Interaction volume radius: 5 \u00c5
Interaction volume height: 10 \u00c5
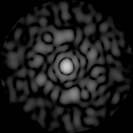
Disorder parameter: 0.773